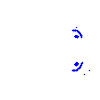
Particle: electron